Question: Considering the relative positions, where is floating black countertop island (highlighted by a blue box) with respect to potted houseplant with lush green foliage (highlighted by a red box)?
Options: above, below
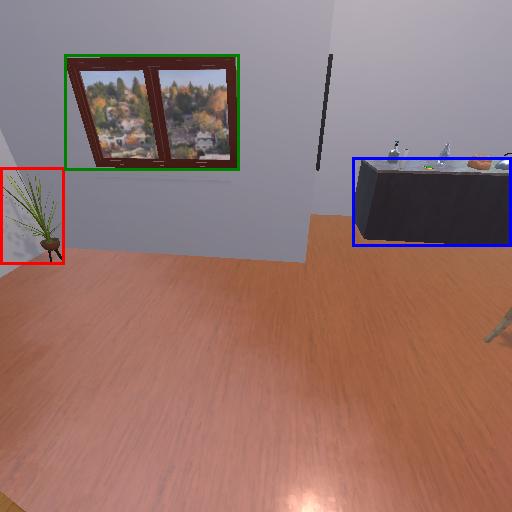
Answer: above